Question: I am trying to create a SQLCMD script and run it as a Windows Batch file. Which will disable "Enforce Password expiration" for an existing Login Name in Microsoft SQL Server.

So I am not trying to create new login, but alter existing one.
This is what .sql script looks like for TestUser:
USE [master]
GO
ALTER LOGIN [TestUser] WITH DEFAULT_DATABASE=[master], DEFAULT_LANGUAGE=[us_english], CHECK_EXPIRATION=OFF, CHECK_POLICY=ON
GO
Thank you all.
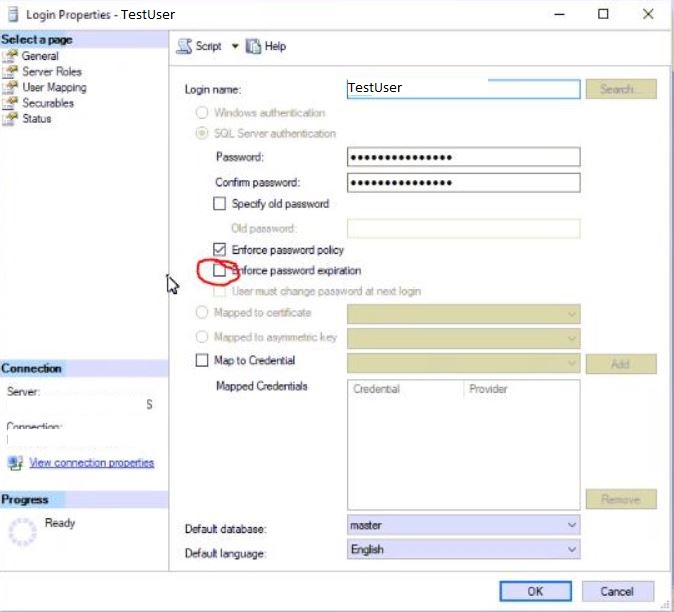
Answer: Here's a one-liner you can run from cmd:
'''
echo ALTER LOGIN [TestUser] WITH CHECK_EXPIRATION=OFF | sqlcmd -S localhost -E -d master
'''
Replace localhost with your server and alternately specify SQL login info (-U and -P) instead of trusted login (-E) for a login that has admin privileges to change this.